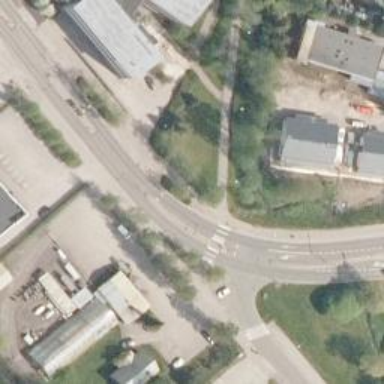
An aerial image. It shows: Asphalt cycleway.